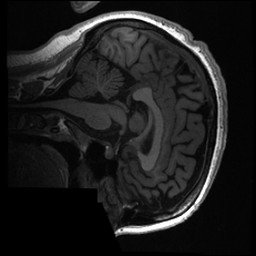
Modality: T1w
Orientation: sagittal
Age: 38
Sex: female